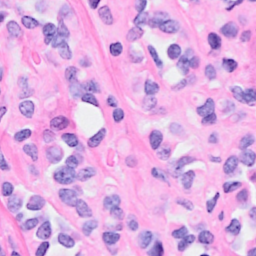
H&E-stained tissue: Breast